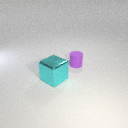
small purple rubber cylinder to the right of large cyan metal cube